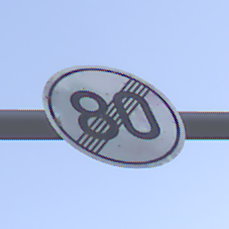
Verkehrszeichen: EndeGeschwindigkeit80
Umgebung: Outdoor, Suburban
Tageszeit: SunriseSunset
Wetter: Clear
Licht: Natural
Jahreszeit: NotSpecified
Kontrast: LowContrast